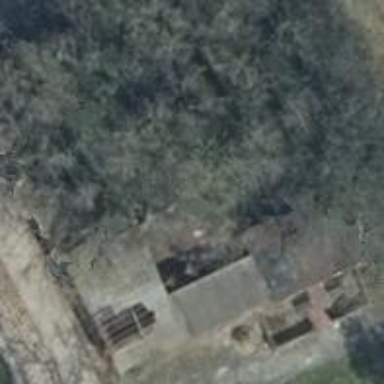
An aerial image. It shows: Historic ruins of building.